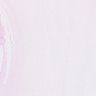
Metastatic tissue present: no